Field crop: maize
Growth stage: 2
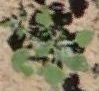
Species: chenopodium